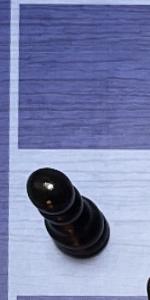
Label: Pawn_Black